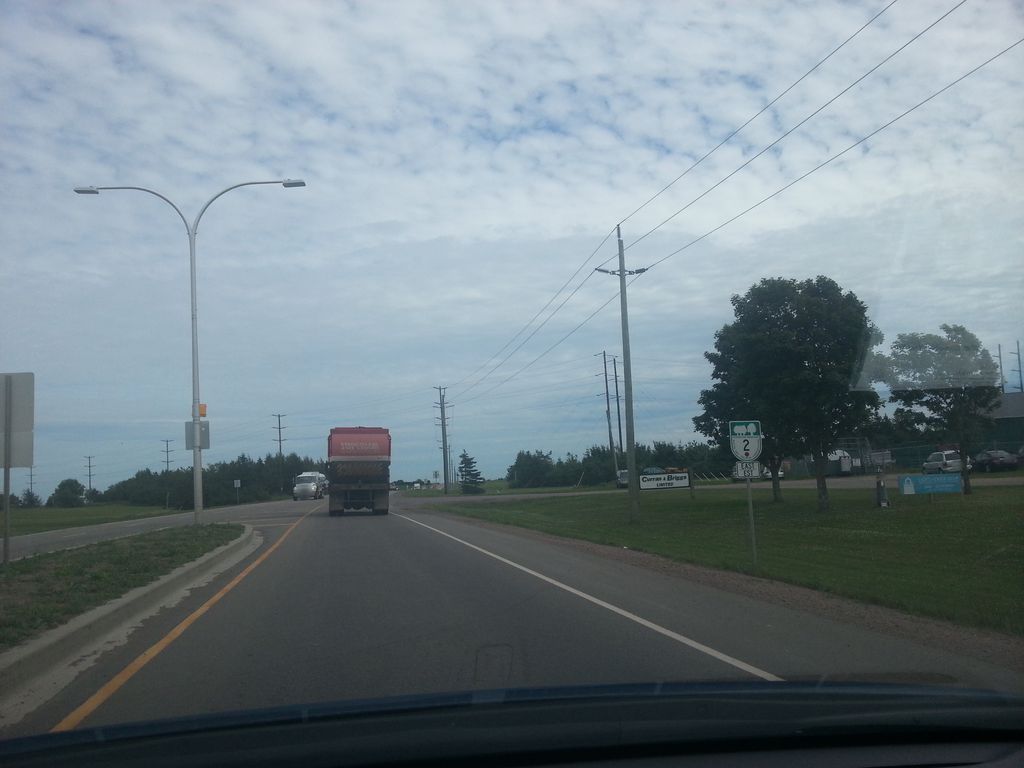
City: charlottetown